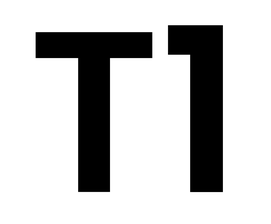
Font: Poppins-SemiBold